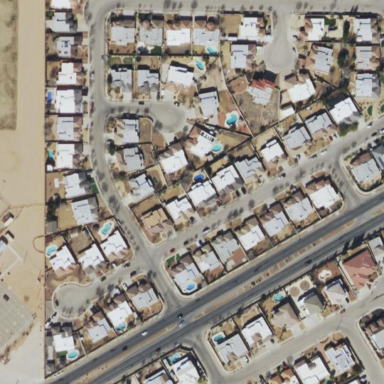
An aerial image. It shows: Single-family residential area.